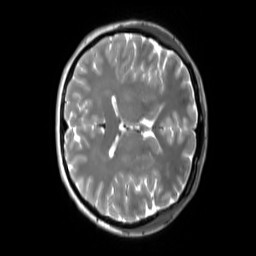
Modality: T2w
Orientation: axial
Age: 44
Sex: female
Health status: ill
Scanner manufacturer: siemens
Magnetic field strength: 3 T
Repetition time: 2.8 s
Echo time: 0.326 s